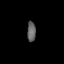
Tissue: prostate
Cell type: Epithelial cells
Senescence score: 0.3365
Nuclear area (px): 169
Mean DAPI intensity: 98.515